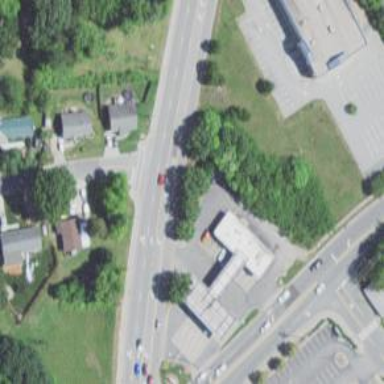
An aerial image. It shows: Convenience shop.